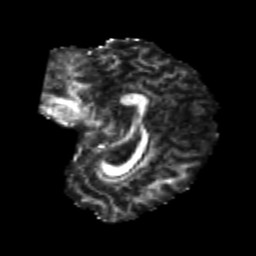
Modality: FA
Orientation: sagittal
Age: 21
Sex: male
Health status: healthy
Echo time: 0.074 s